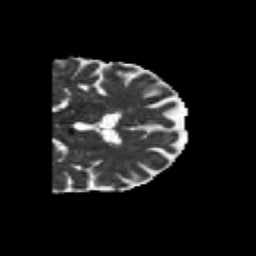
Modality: MD
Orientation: coronal
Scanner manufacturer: siemens
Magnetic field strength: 3 T
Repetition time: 6.8 s
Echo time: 0.093 s